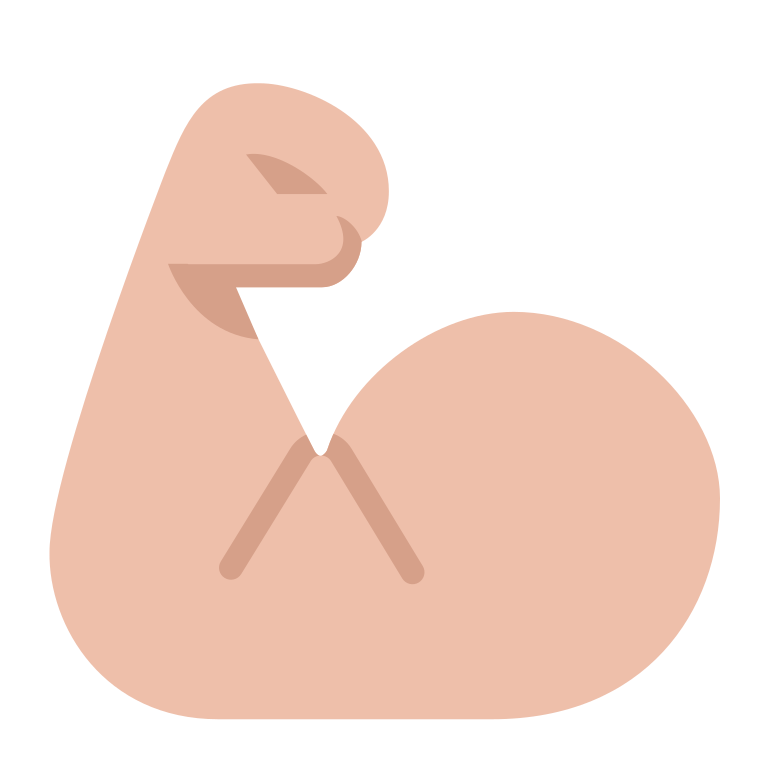
flexed biceps flat  light